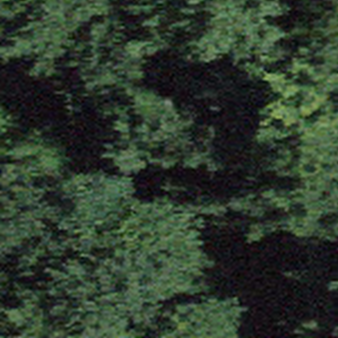
Label: other